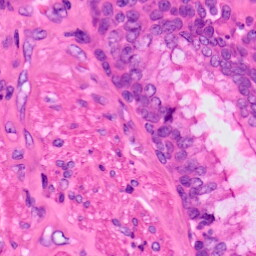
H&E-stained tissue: Lung